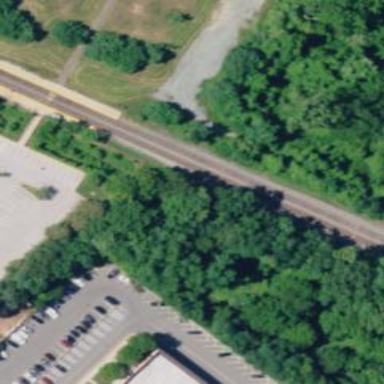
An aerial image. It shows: Disused railway spur.